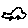
Label: car